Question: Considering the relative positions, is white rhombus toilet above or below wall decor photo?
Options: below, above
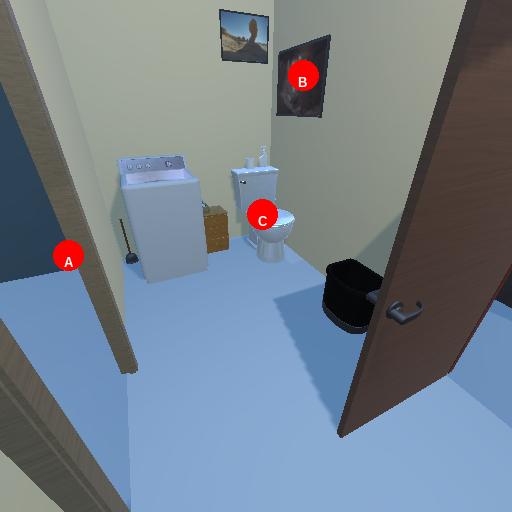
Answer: below